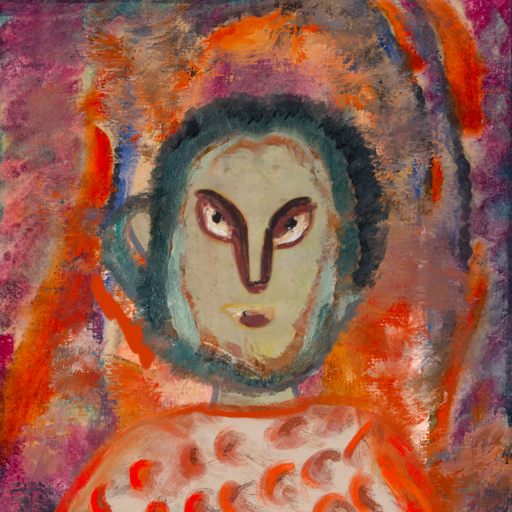
Background: Experience, Head And Neck Front: Hill_Girl, Face Front: After_Raid, Bust: Rupkatha, Hair Front: Boggyland, Head Accessory: Blank, Second Necklace: Blank, Necklace: Blank, Baby: Blank